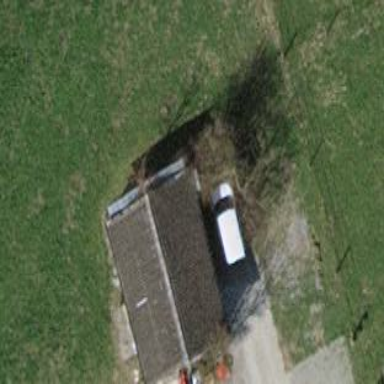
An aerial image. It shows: Stable building with gabled roof.